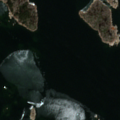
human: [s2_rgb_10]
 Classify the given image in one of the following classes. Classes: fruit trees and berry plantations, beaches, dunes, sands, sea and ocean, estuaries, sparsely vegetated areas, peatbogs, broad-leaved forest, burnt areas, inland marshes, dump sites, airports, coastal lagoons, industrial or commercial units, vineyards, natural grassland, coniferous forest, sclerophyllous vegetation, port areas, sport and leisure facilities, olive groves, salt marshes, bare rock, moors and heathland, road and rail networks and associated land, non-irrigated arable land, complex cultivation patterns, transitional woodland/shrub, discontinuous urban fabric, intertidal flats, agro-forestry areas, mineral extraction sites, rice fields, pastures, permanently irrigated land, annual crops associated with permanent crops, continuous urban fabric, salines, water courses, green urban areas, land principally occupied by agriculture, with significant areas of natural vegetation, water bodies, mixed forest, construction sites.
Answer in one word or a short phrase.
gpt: sea and ocean